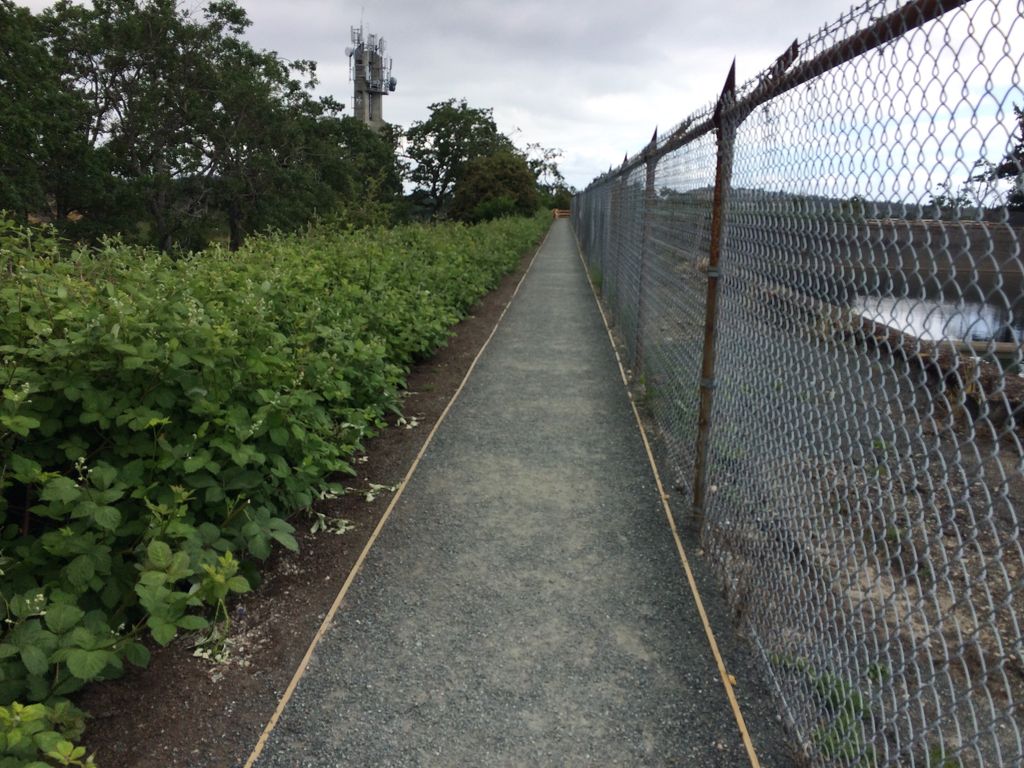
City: victoria